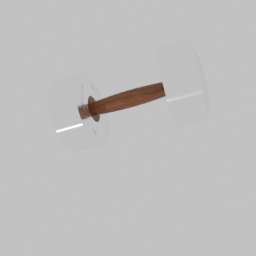
Label: tools